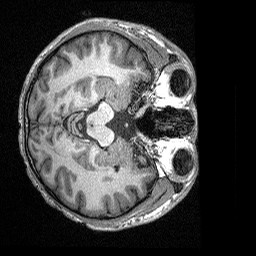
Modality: T1map
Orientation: axial